Interaction volume radius: 10 \u00c5
Interaction volume height: 15 \u00c5
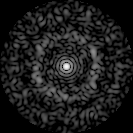
Disorder parameter: 0.8077